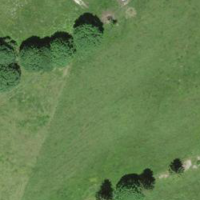
EUNIS habitat code: 24
Species observed at this site:
Salvia pratensis